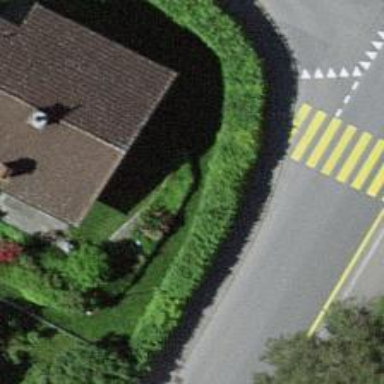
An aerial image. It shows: Hedge barrier.